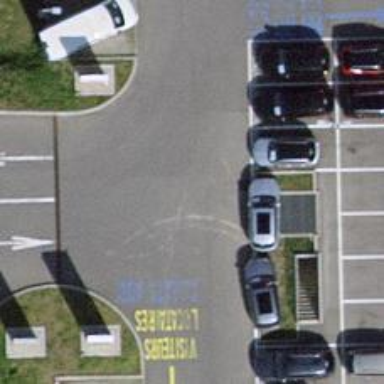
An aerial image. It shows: Parking aisle designated as service road.